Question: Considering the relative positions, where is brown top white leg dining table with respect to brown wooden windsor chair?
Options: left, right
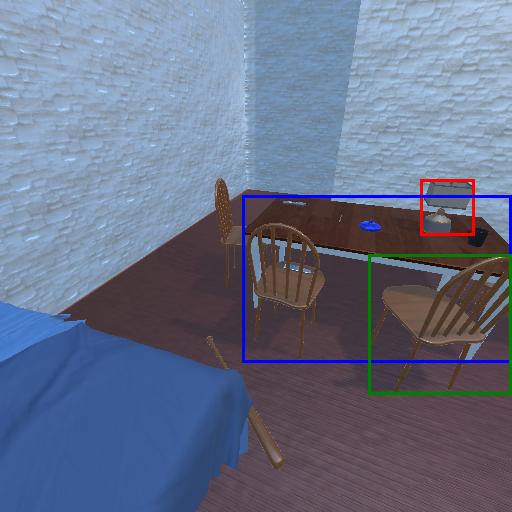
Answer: left